Question: I have a listbox with some items. When an item is selected, I want to change the background color of the UserControlButton.
How can I do this?
'''
<Window.Resources>
<Style x:Key="ListBoxItemStyle" TargetType="{x:Type ListBoxItem}">
<Setter Property="FocusVisualStyle" Value="{x:Null}"/>
</Style>
</Window.Resources>
<Border x:Name="UserScrollContainer">
<ListBox x:Name="UserContainer" ItemsSource="{Binding allUserViewModel.Users}"
Background="Transparent"
HorizontalContentAlignment="Stretch"
ScrollViewer.HorizontalScrollBarVisibility="Hidden"
ScrollViewer.VerticalScrollBarVisibility="Visible"
BorderThickness="0" Margin="0" Padding="0"
ItemContainerStyle="{DynamicResource ListBoxItemStyle}">
<ListBox.ItemTemplate>
<DataTemplate>
<local:UserControlButton x:Name="UserControlButton" />
// Change background color depending if it is selected
</DataTemplate>
</ListBox.ItemTemplate>
</ListBox>
</Border>
'''
I know I can add something like this:
'''
<Style x:Key="ListBoxItemStyle" TargetType="{x:Type ListBoxItem}">
<Setter Property="FocusVisualStyle" Value="{x:Null}"/>
<Setter Property="Background" Value="Lightblue"/>
<Style.Triggers>
<Trigger Property="IsSelected" Value="true">
<Setter Property="Background" Value="Red"/>
</Trigger>
<Trigger Property="IsMouseOver" Value="true">
<Setter Property="Background" Value="Yellow"/>
</Trigger>
</Style.Triggers>
</Style>
'''
but then I get this result:

I need to change the background of the usercontrol, not of the listboxitem.
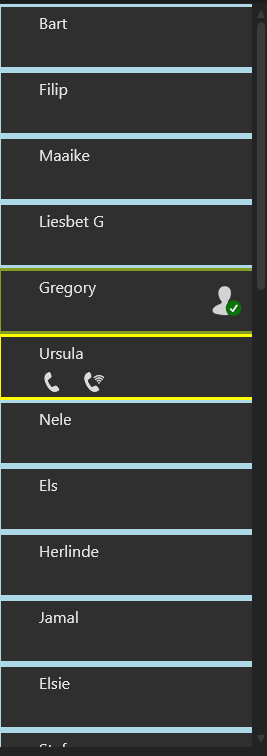
Answer: You have several approaches to solve your problem. One of them I will describe here.
You can define '<Style />' on your '<UserContorl />', in order to reflect the 'ListBoxItem.IsSelected' property:
'''
<DataTemplate>
<local:UserControlButton x:Name="UserControlButton">
<local:UserControlButton.Style>
<Style TargetType="{x:Type local:UserControlButton}">
<Setter Property="Background" Value="Lightblue"/>
<Style.Triggers>
<DataTrigger Binding="{Binding Path=IsSelected, RelativeSource={RelativeSource Mode=FindAncestor, AncestorType=ListBoxItem}}" Value="true">
<Setter Property="Background" Value="Red"/>
</DataTrigger>
</Style.Triggers>
</Style>
</local:UserControlButton.Style>
</local:UserControlButton>
</DataTemplate>
'''